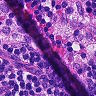
Metastatic tissue present: no